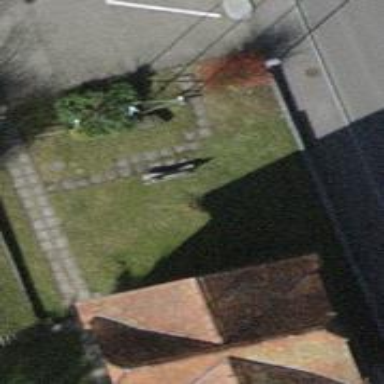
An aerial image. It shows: Brown bench.